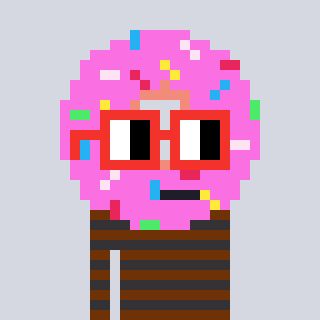
a pixel art character with square red glasses, a doughnut-shaped head and a grayscale-colored body on a cool background